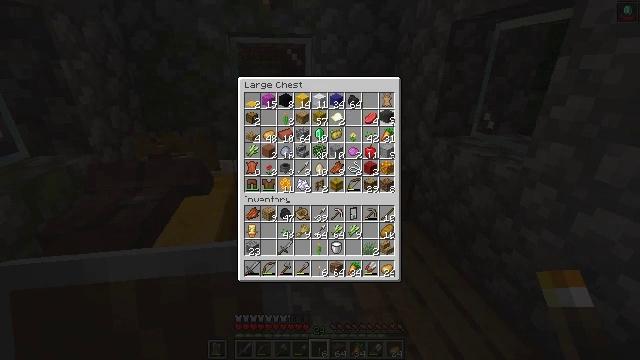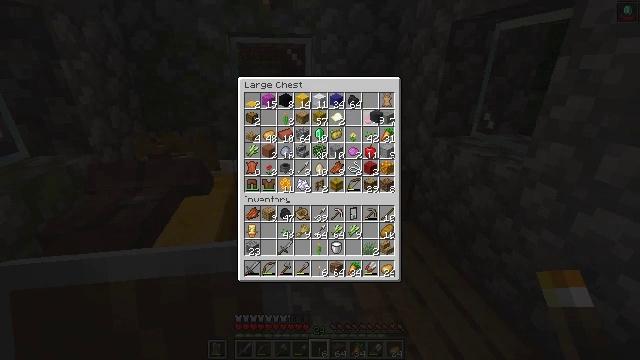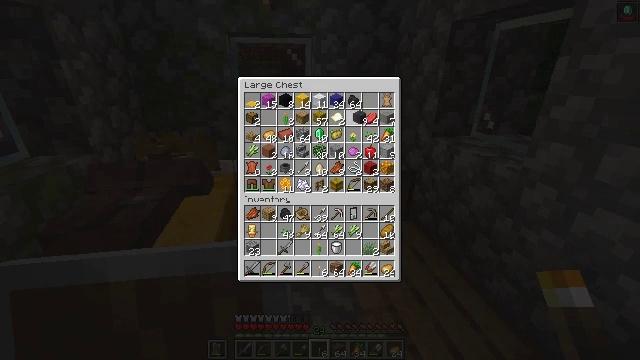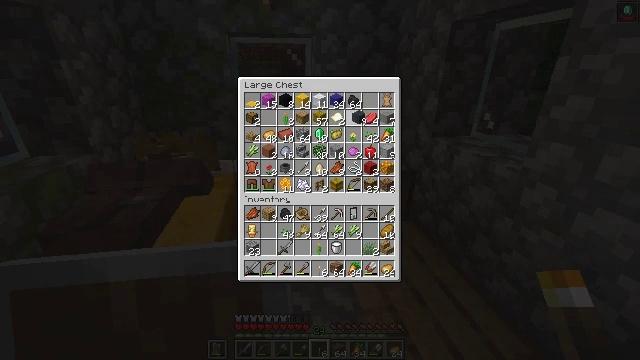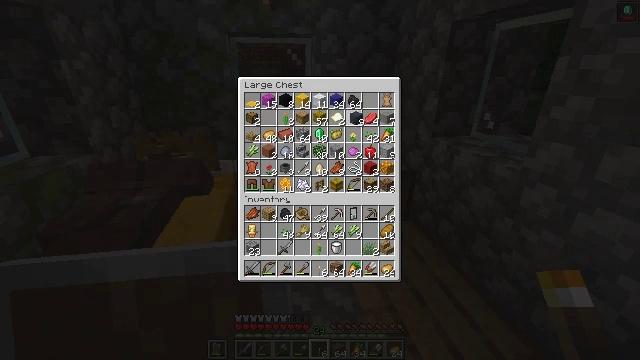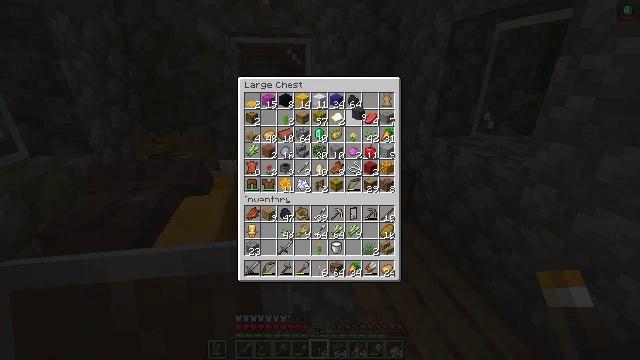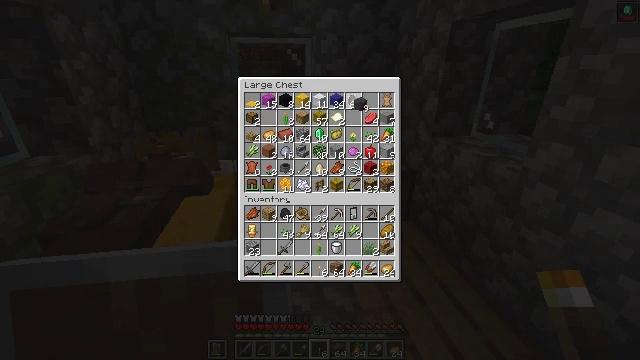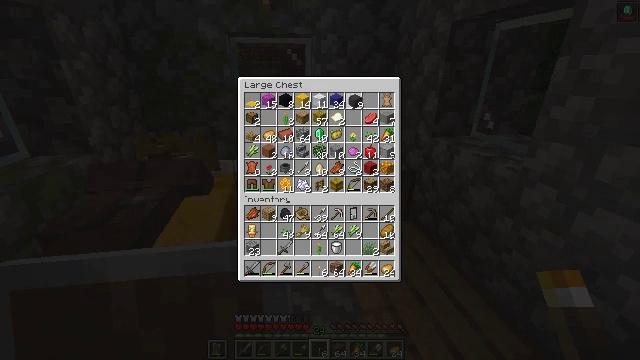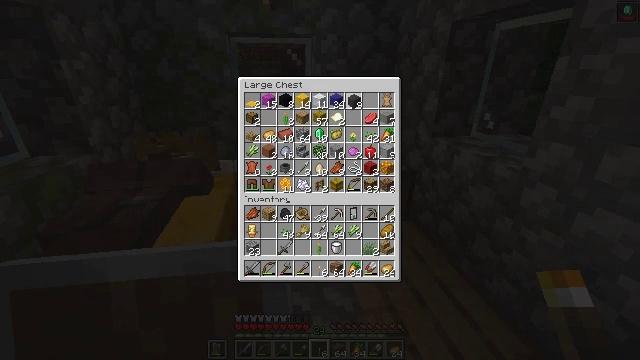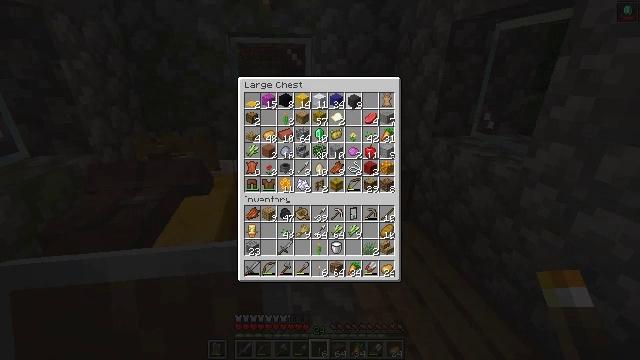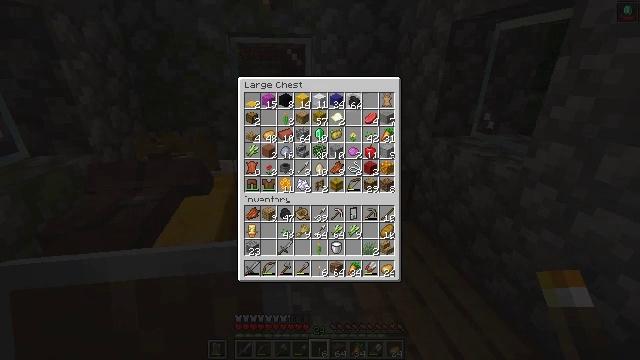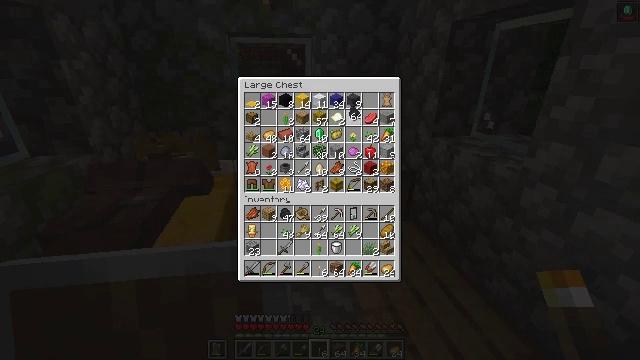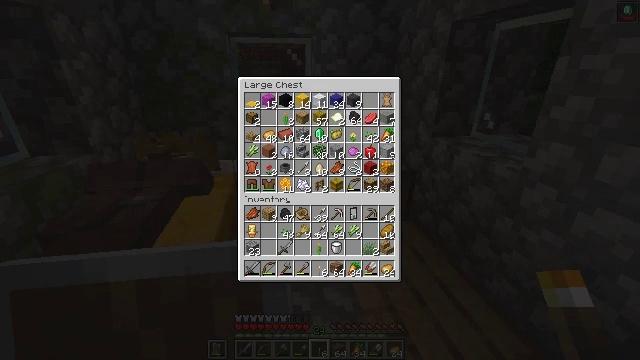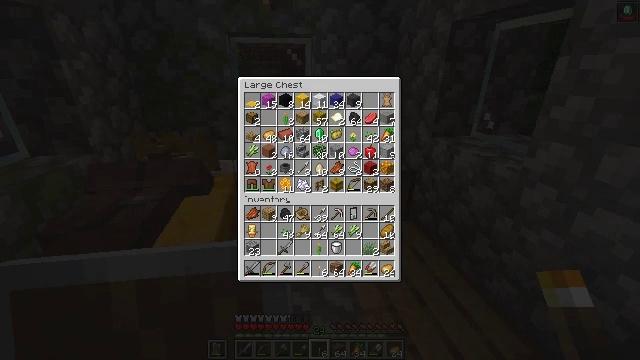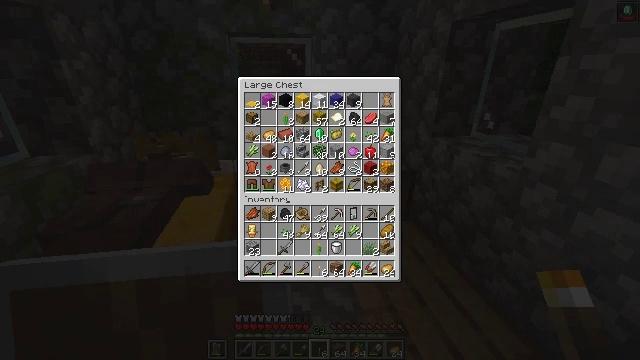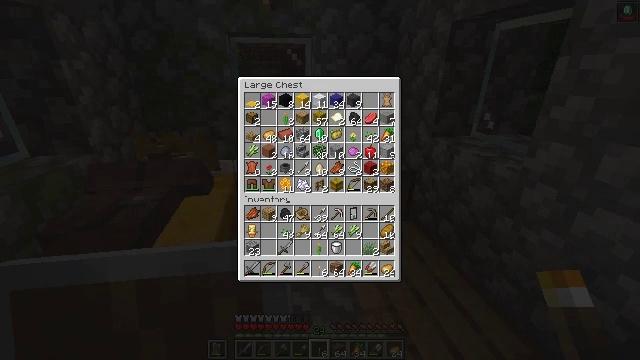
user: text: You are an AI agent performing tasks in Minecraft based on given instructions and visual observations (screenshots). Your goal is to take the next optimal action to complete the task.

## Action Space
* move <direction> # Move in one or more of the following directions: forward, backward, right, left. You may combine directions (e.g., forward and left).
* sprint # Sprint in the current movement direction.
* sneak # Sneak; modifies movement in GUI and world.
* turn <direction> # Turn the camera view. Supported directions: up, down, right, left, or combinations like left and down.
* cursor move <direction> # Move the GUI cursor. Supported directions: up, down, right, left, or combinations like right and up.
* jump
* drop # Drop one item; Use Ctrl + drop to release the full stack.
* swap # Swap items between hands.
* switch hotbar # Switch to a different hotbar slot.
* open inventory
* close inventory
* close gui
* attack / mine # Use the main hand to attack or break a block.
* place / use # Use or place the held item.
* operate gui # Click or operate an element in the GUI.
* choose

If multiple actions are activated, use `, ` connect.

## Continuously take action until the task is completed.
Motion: motion action
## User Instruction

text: Create orange dye using red and yellow dyes.
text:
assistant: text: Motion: turn left
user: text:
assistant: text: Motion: turn left
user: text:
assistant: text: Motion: no_op
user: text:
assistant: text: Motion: no_op
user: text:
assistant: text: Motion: no_op
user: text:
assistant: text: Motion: turn up
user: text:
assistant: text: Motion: no_op
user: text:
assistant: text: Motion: attack / mine
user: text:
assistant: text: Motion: attack / mine
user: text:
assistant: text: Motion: no_op
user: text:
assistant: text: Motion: turn down
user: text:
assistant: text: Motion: no_op
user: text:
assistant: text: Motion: no_op
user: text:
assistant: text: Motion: attack / mine
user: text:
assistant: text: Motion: attack / mine
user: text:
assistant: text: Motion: no_op
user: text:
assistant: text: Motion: no_op
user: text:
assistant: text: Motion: no_op
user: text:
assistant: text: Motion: no_op
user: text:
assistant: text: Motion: turn right
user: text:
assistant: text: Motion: turn right
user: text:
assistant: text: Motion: no_op
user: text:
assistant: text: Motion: no_op
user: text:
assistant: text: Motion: attack / mine
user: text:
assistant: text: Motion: no_op
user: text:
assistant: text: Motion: turn left and up
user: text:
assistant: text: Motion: no_op
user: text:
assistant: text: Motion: no_op
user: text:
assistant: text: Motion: no_op
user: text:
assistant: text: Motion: attack / mine